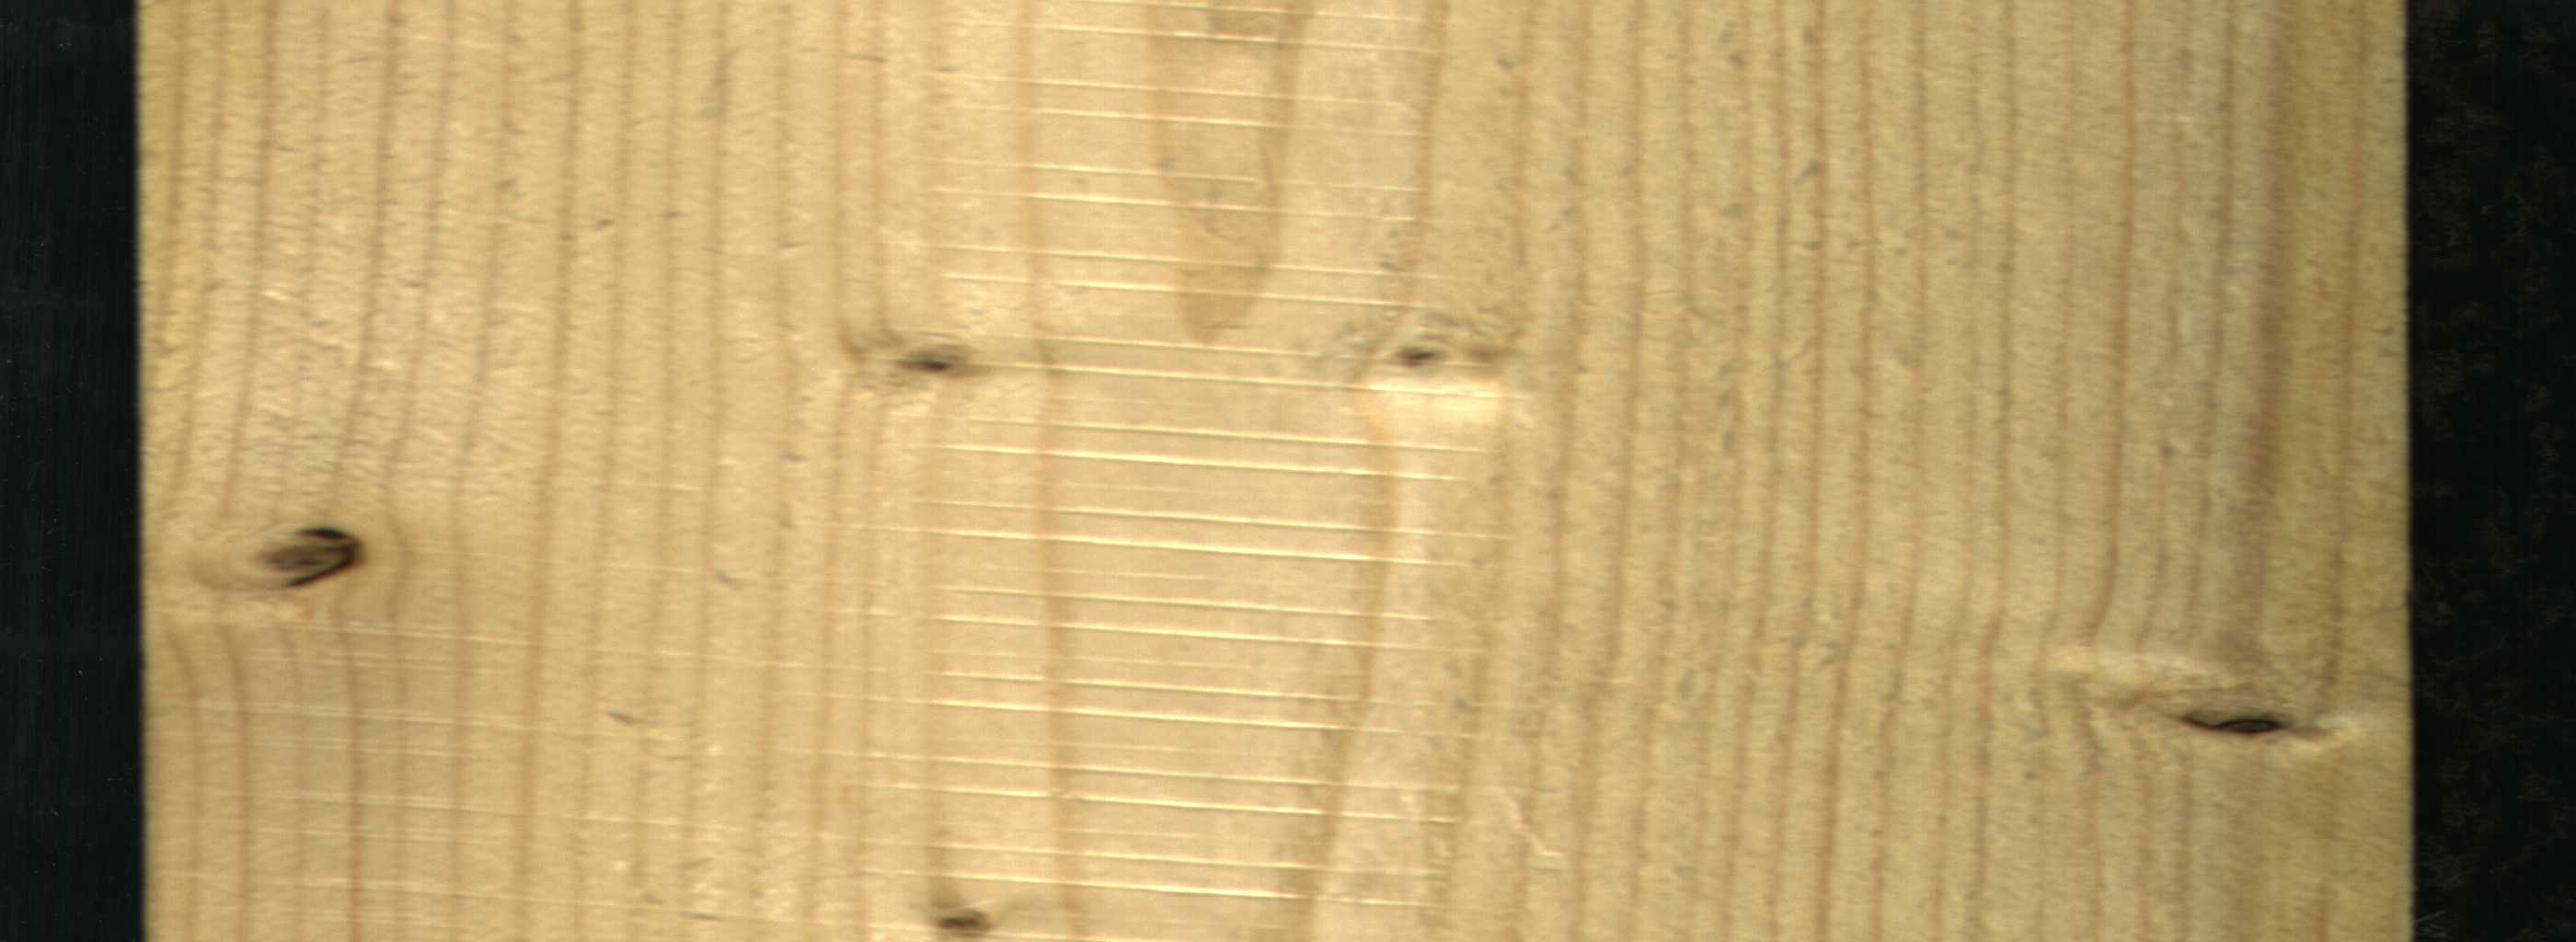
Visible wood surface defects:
Dead_Knot
Dead_Knot
Live_Knot
Live_Knot
Live_Knot